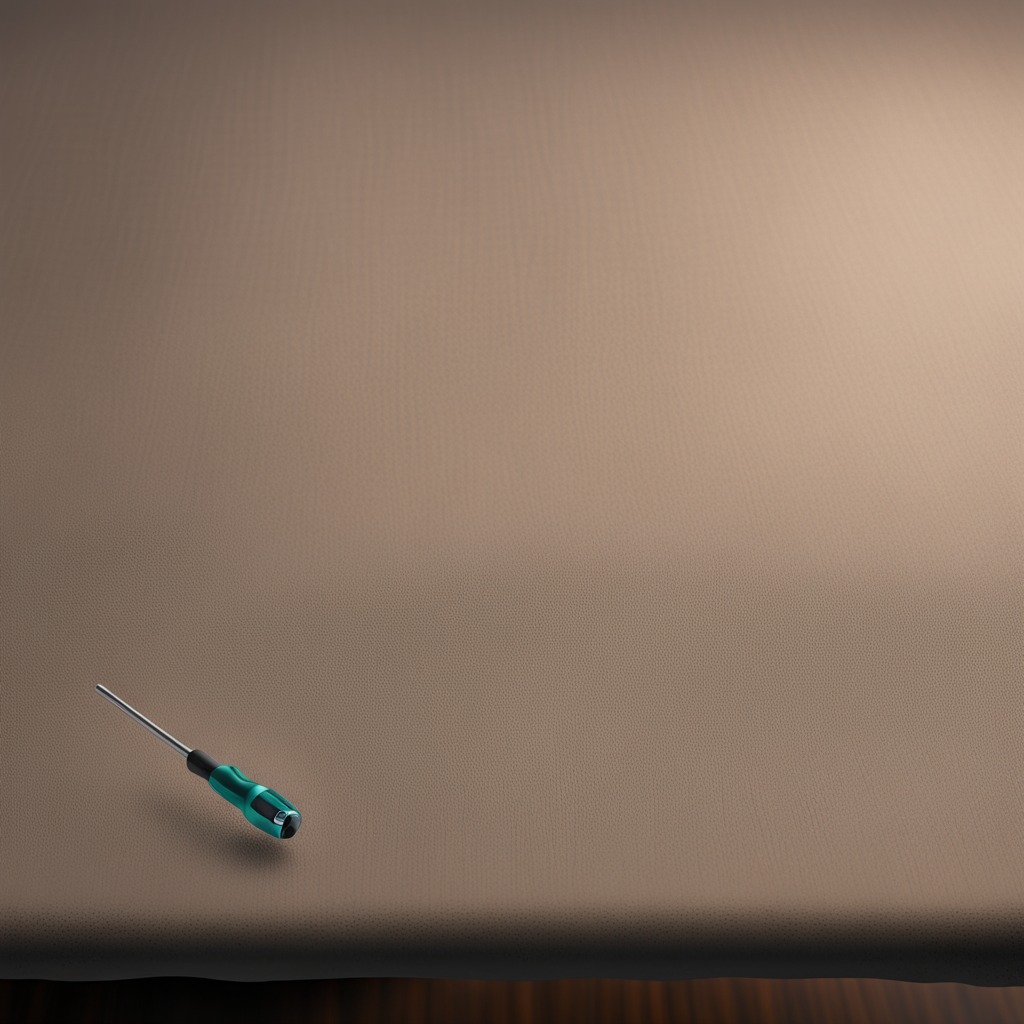
A screwdriver lies on the wooden table.